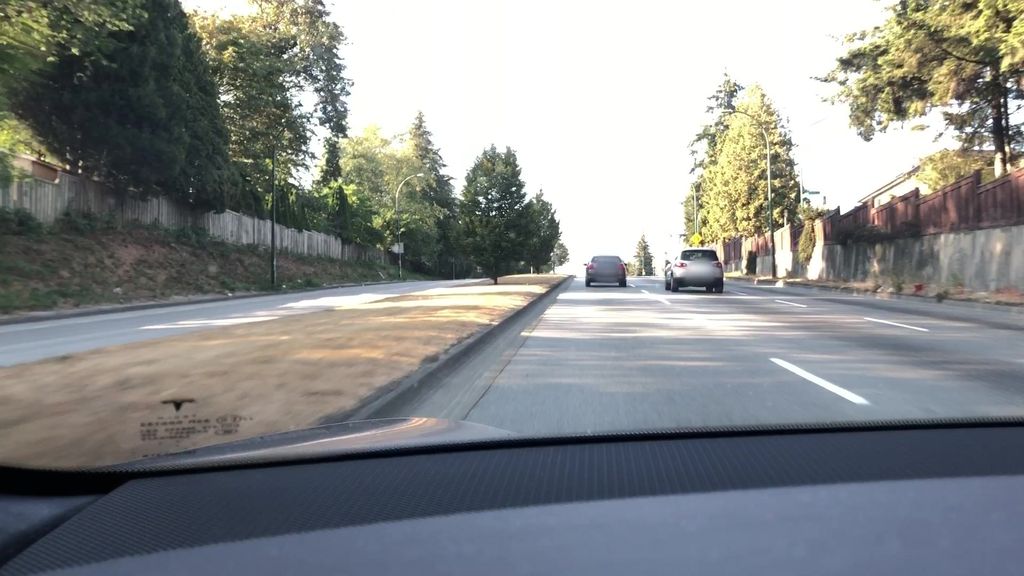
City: vancouver